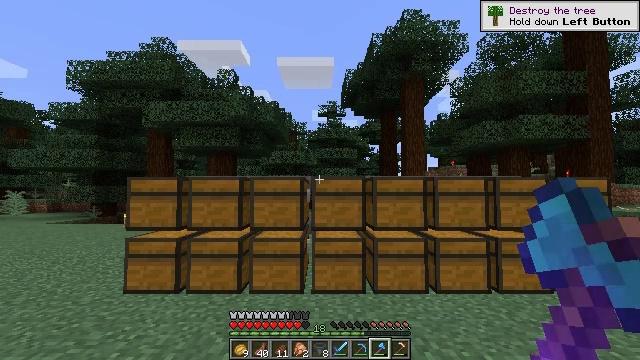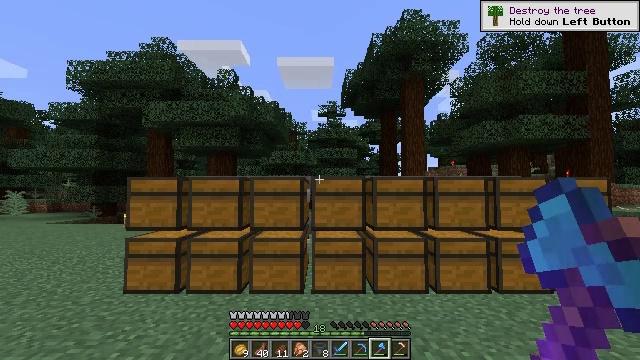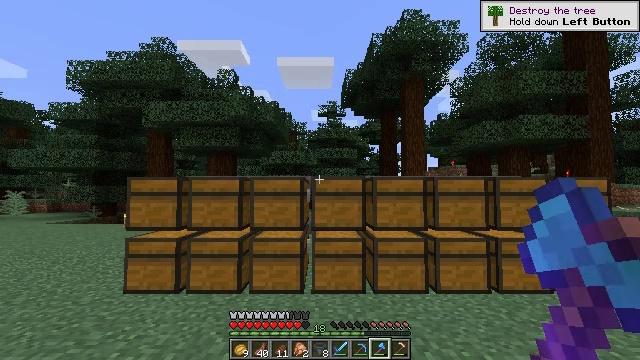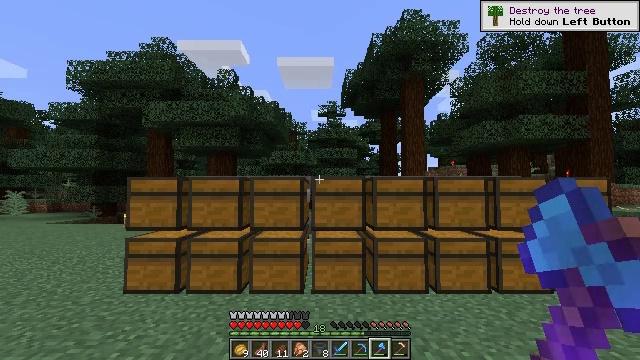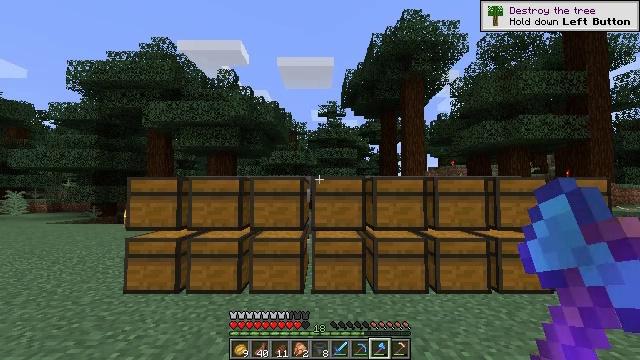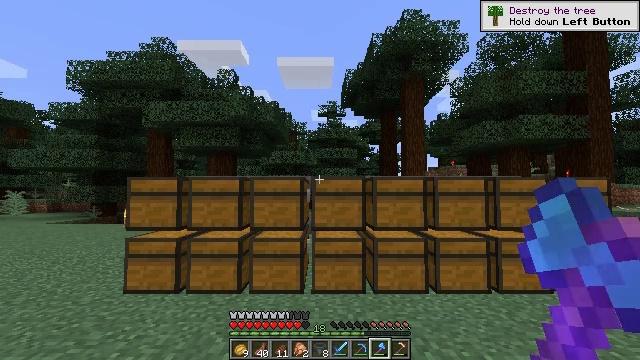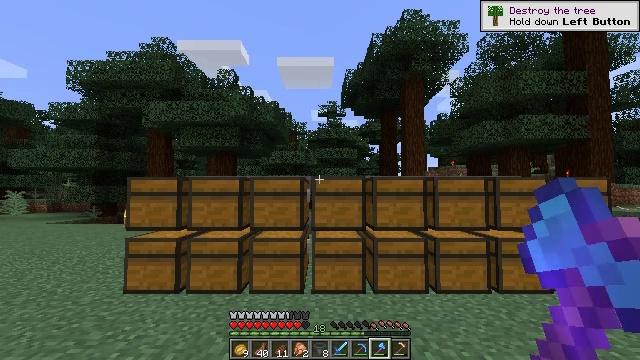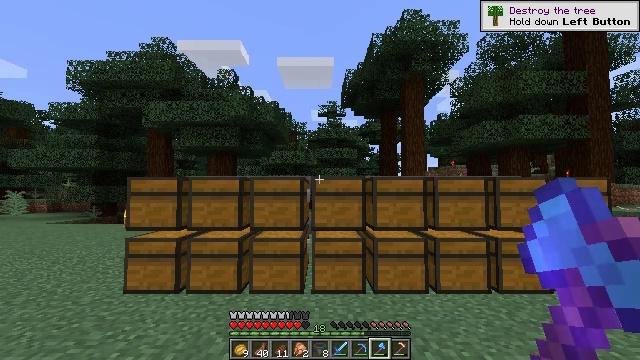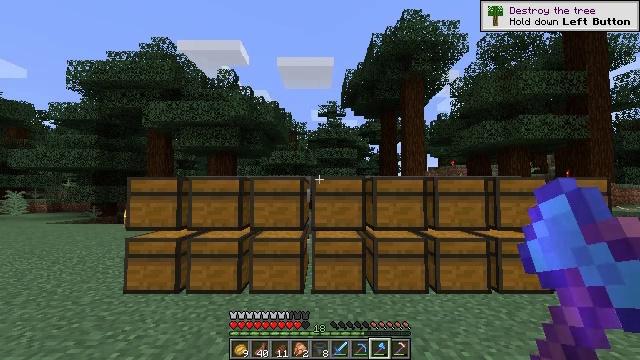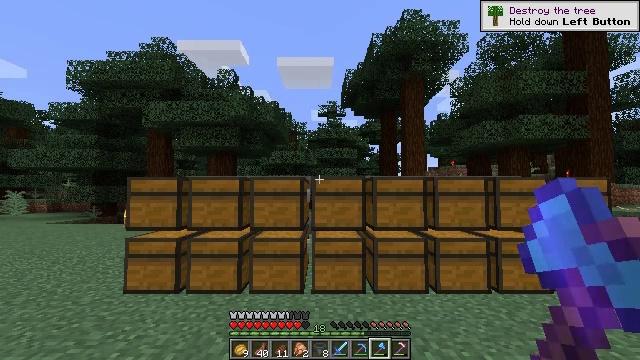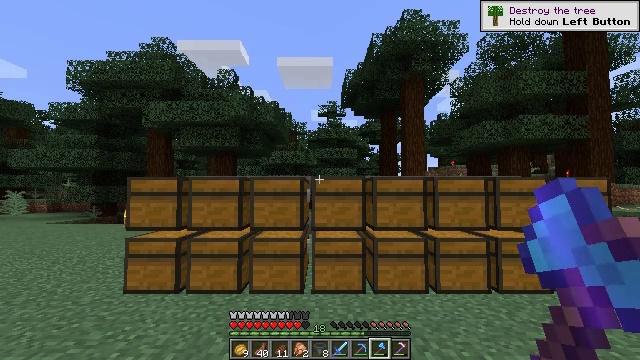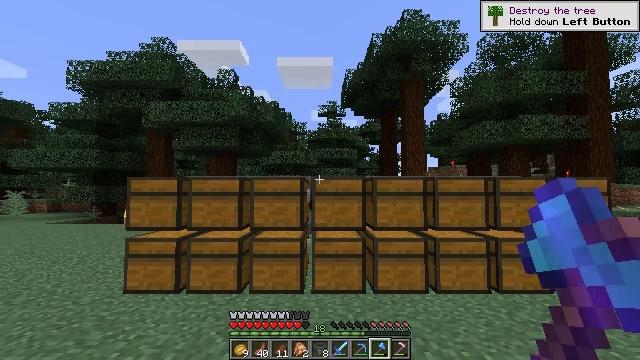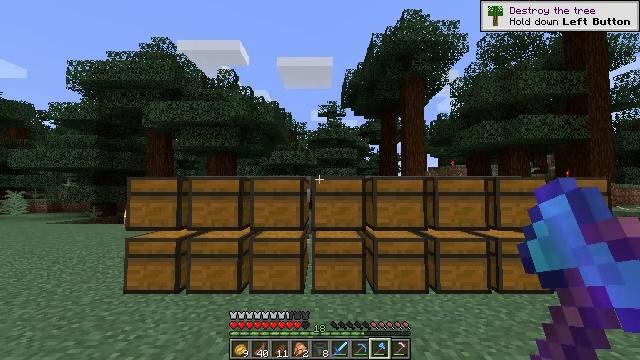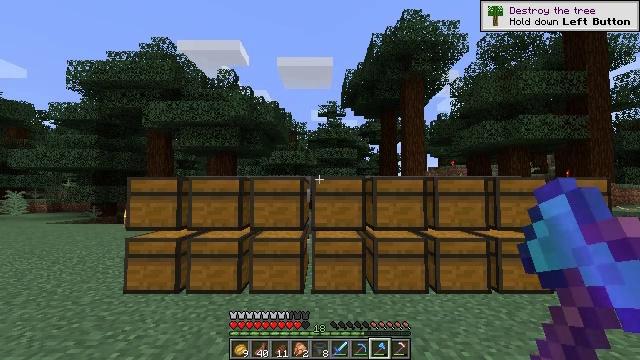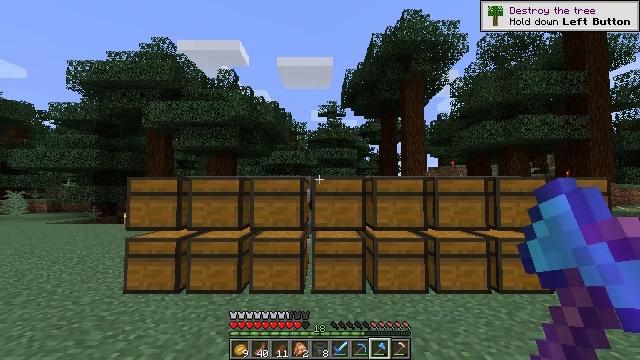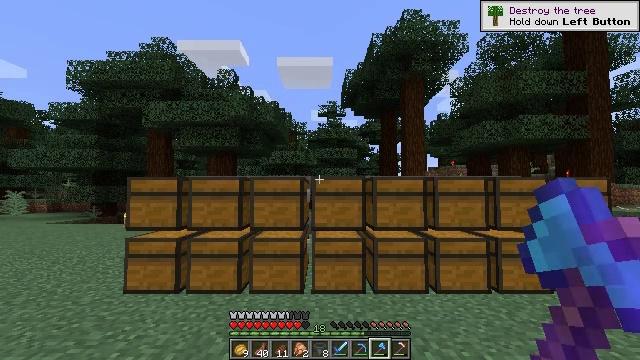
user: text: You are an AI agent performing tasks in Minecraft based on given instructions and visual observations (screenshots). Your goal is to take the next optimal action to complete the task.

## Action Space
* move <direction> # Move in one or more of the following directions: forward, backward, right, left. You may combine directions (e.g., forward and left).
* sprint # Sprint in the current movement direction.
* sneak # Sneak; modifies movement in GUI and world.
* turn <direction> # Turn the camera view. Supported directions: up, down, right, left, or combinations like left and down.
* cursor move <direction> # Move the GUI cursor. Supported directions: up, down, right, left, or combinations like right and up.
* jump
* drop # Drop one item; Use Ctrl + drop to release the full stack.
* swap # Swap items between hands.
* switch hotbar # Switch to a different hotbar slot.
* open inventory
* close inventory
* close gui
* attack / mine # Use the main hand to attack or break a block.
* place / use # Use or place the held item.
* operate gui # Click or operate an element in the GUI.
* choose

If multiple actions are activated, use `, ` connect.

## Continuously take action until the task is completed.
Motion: motion action
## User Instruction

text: Collect the large fern.
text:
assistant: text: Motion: no_op
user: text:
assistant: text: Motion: no_op
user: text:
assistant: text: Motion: no_op
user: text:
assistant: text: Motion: no_op
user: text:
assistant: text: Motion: no_op
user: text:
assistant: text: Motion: no_op
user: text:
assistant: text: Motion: no_op
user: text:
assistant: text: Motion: no_op
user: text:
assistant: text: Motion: no_op
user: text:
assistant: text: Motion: no_op
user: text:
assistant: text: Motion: no_op
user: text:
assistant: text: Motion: no_op
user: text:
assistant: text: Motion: no_op
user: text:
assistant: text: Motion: no_op
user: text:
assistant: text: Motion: no_op
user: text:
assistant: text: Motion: no_op
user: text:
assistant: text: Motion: no_op
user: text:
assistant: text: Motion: no_op
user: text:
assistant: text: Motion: no_op
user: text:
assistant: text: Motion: no_op
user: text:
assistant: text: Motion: no_op
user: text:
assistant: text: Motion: no_op
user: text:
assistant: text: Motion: no_op
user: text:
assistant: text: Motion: no_op
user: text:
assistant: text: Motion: no_op
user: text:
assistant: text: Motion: no_op
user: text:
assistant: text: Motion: no_op
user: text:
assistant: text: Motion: no_op
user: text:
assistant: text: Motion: no_op
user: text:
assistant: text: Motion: no_op